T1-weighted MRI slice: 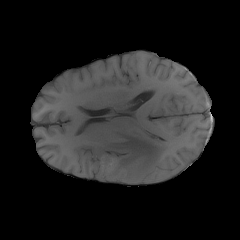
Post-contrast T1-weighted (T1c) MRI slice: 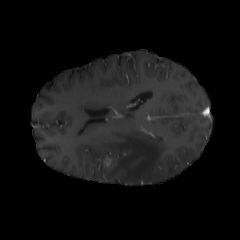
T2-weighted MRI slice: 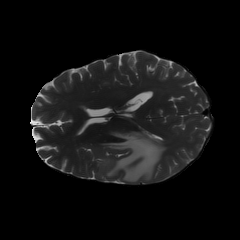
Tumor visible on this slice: yes